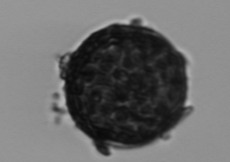
Label: Coscinodiscus